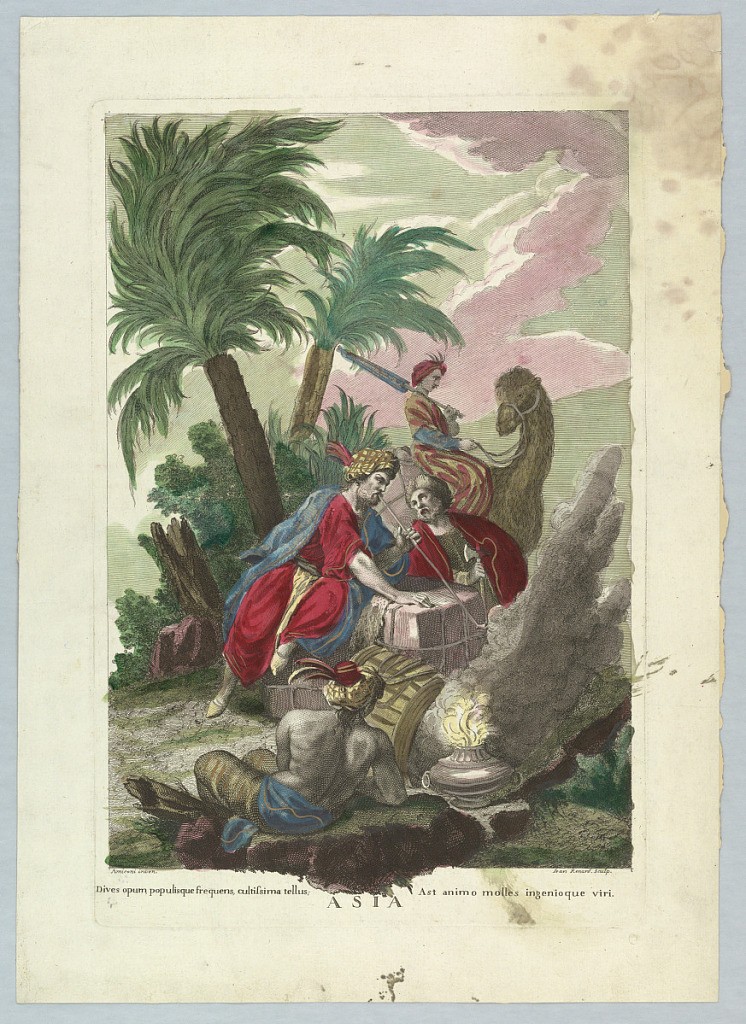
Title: Asia
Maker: Giovanni Volpato, Italian, 1740 - 1803
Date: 1740–1803
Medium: Etching and brush and watercolor on paper
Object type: Print
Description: Allegory of Asia